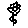
Label: flower